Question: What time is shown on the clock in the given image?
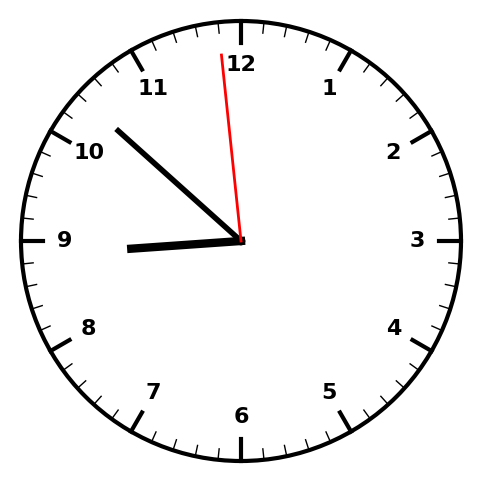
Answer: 08:51:59